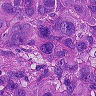
Metastatic tissue present: yes